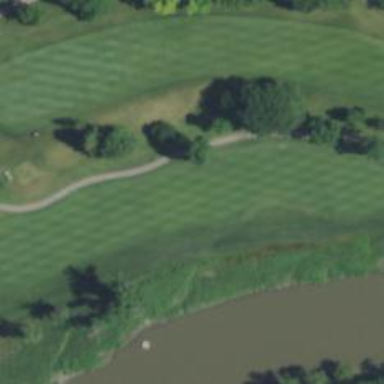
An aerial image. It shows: View of golf hole.